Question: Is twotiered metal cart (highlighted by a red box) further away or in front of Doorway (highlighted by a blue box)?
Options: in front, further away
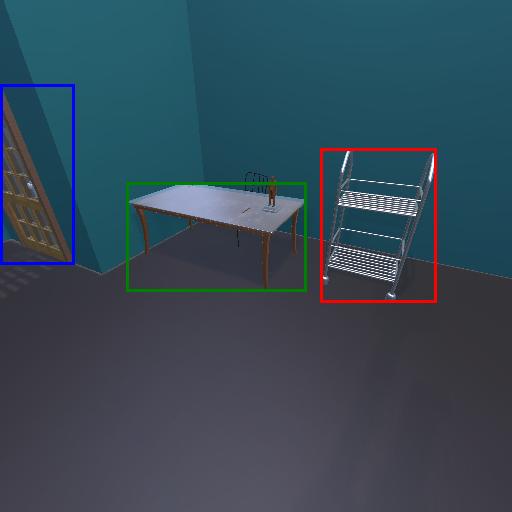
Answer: in front